Question: I have an SSIS package that includes a Process Task. The process task needs to execute batch file. The location of the batch file varies depending on the environment (dev, production).
How do I dynamically set tghe value of the Executable property of the Process Task object to a user variable?

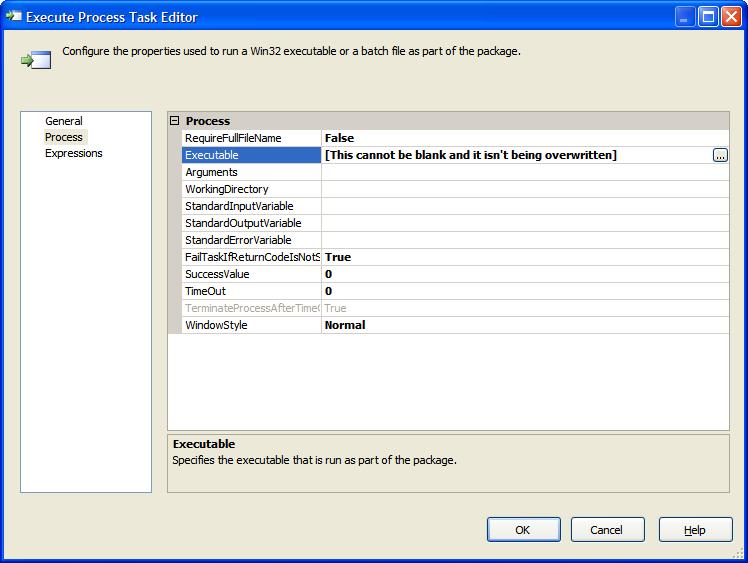
Answer: I think that you need to create a variable that takes in the folder path and the executable file name to evaluate as an expression. You then need to assign this variable that evaluates as expression to the Executable property of the 'Execute Process Task'. Also, you need to have a valid executable path during design time.
This is a crude step-by-step example that shows how you can pass a variable to the Executable property of Execute Process Task. The example was created using SSIS 2008 R2 and also uses three .bat files to illustrate the functionality. Even though the example is in SSIS 2008 R2, the logic should be applicable to SSIS 2005.
Create three .bat files namely Process_0.bat, Process_1.bat and Process_2.bat. Refer screenshot . Populate them with echo commands as shown in screenshots - .
Create an SSIS package. I have named the package in the format YYYYMMDD_hhmm in the beginning followed by SO stands for Stack Overflow, followed by the SO question id, and finally a description. This is for me to easily refer this back later. Refer screenshot .
Create the following variables: Refer screenshot .
- - This variable is of type string. It will contain the executable file name.- - This variable is of type string. It will contain the executable file' folder path.- - This variable is of type string. Do not key in any value for this variable. This will be an expression that combines the variables ExecutableFolder and ExecutableFileName to generate the full file path. Refer screenshot . Select the variable and press F4 to open the properties window. Set EvaluateAsExpression to 'True' and set the Expression to '@[User::ExecutableFolder] + @[User::ExecutableFileName]'- - This variable is of type string. It will store the executable's output value. In this case, the value echoed by the .bat files.
On the package's control flow path, place Execute Process Task and a Script Task as shown in screenshot .
Configure the Execute Process Task as shown in screenshot - . On the Process section of the Task, you need to specify an Executable path for initial configuration. Also, specify the StandardOutputVariable (this is for this example). On the Expressions section, override the Executable path by specifying the variable @[User::ExecutablePath]
On the Script Task, replace the Main method as shown in screenshots - .
Execute the package. You should get the output as shown in screenshot . It shows the .bat file Process_0.bat was executed with the output '"Process 0"'.
Now, change the value of the variable ExecutableFileName to Process_1.bat. Do not make any other changes. Execute the package. You should get the output as shown in screenshots - . It shows the .bat file Process_1.bat was executed with the output '"Process 1"'.
Now, change the value of the variable ExecutableFileName to Process_2.bat. Do not make any other changes. Execute the package. You should get the output as shown in screenshots - . It shows the .bat file Process_2.bat was executed with the output '"Process 2"'.
Hope that helps.